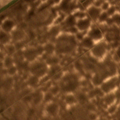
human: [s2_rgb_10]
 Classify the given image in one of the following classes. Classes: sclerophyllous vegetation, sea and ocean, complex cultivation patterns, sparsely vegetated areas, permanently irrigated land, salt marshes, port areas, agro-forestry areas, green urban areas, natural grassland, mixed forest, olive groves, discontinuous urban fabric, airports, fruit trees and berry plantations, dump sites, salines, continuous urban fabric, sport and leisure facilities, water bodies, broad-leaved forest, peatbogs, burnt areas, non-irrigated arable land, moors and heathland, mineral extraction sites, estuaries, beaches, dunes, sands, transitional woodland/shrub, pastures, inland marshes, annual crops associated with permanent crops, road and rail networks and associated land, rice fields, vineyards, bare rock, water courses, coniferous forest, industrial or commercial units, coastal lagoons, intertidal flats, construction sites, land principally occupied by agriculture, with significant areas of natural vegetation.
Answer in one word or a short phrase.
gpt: non-irrigated arable land